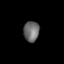
Tissue: prostate
Cell type: T cells
Senescence score: 0.3065
Nuclear area (px): 314
Mean DAPI intensity: 107.522